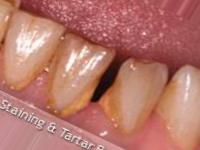
Condition: Tooth Discoloration